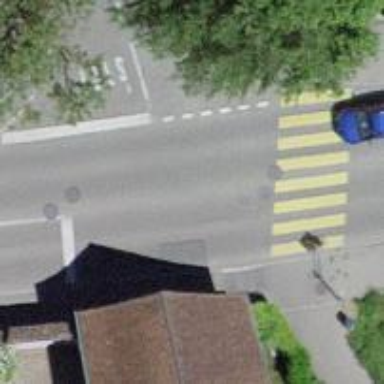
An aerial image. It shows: Road with traffic signals.